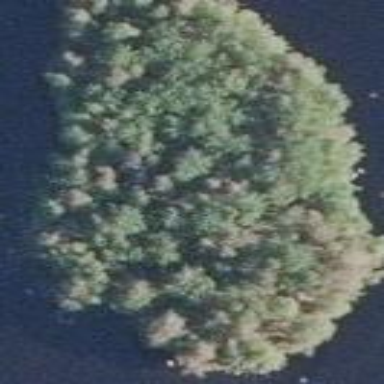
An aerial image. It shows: Beautiful woodland area.